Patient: sex M, age 67
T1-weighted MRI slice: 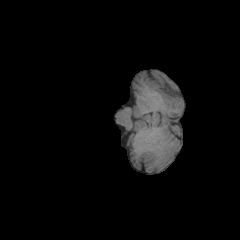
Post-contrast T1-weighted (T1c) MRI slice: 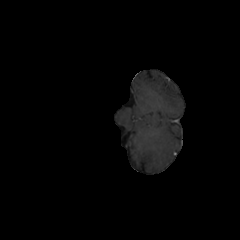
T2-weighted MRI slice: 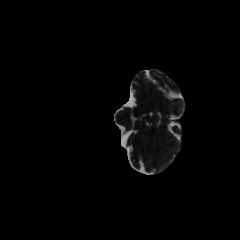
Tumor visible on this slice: no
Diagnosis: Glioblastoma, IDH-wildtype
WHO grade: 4